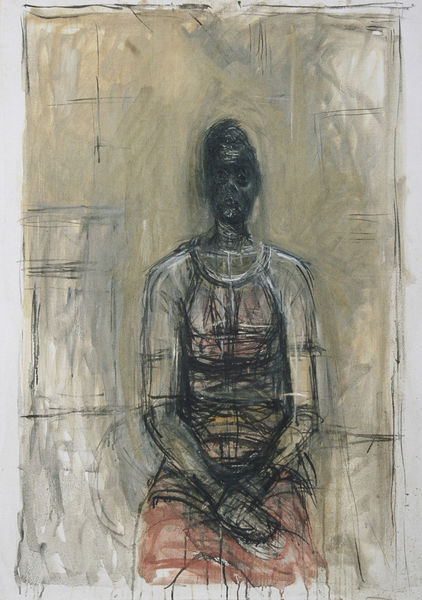
Titel: Caroline avec une robe rouge, Caroline mit rotem Kleid
Künstler: Alberto Giacometti
Standort: Paris
Institution: Fondation Alberto et Annette Giacometti
Schlagwörter: dunkel, haut, kopf, mann, gelb, sitzen, frau, grau, hell, kleid, kreide, raum, schwarz, skizze, weiss, zeichnung, dame, rot, rock, hose, arme, augen, böse, gesicht, tod, bildnis, portrait, porträt, sitzend, blatt, person, traurig, japan, hocke, umrisse, studie, abstrakt, modern, linien, schoß, striche, afrikanerin, kohle, bleistift, wartend, entwurf, rüstung, wachs, verschränkt, kniend, krieger, geist, hockend, kniet, samurai, blistift